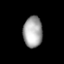
Tissue: lung
Cell type: Epithelial cells
Senescence score: 0.1635
Nuclear area (px): 579
Mean DAPI intensity: 167.05